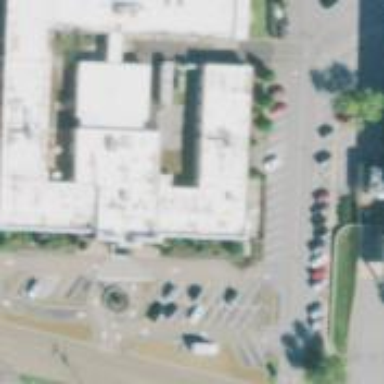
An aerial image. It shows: Hospital building.